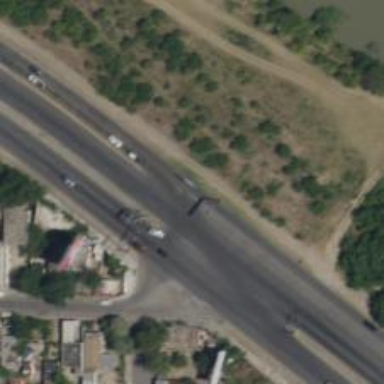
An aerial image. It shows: Trunk link highway.